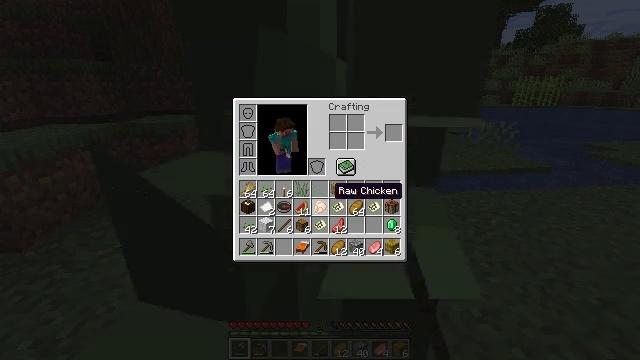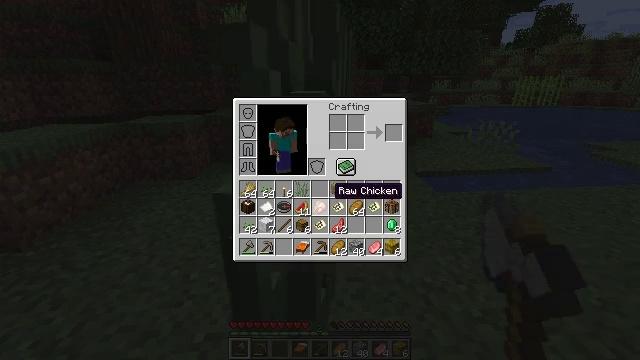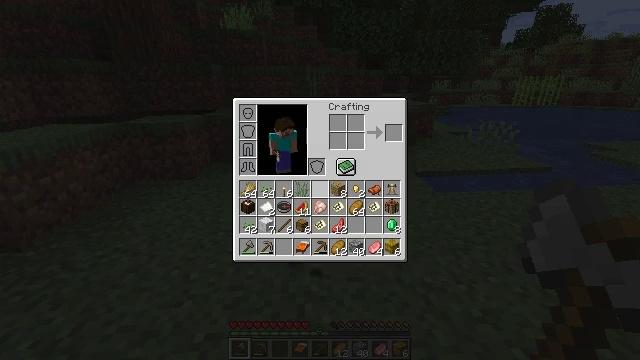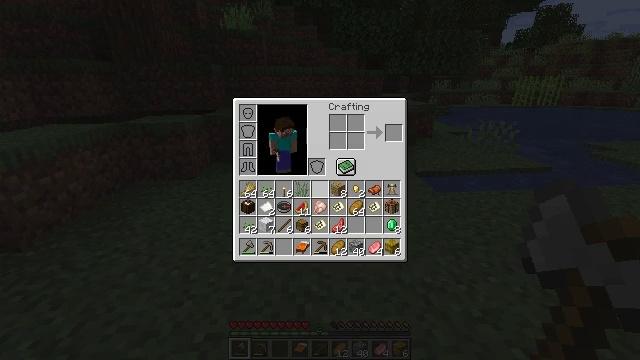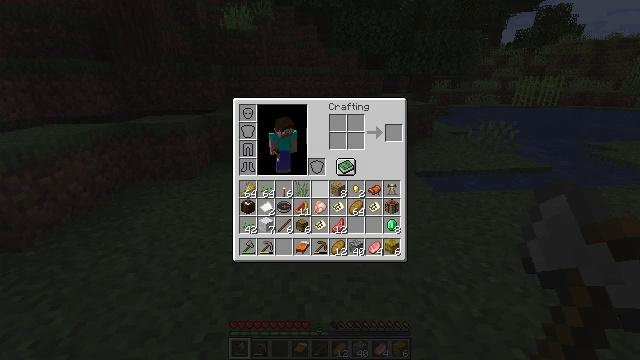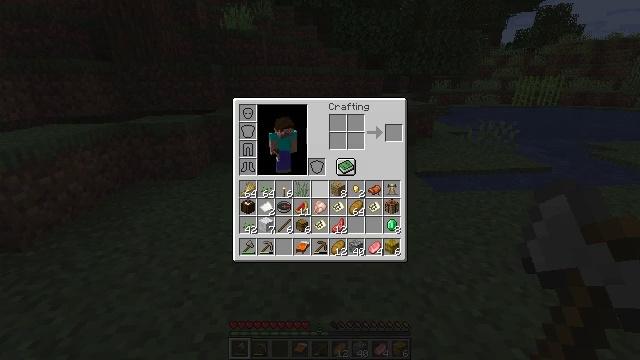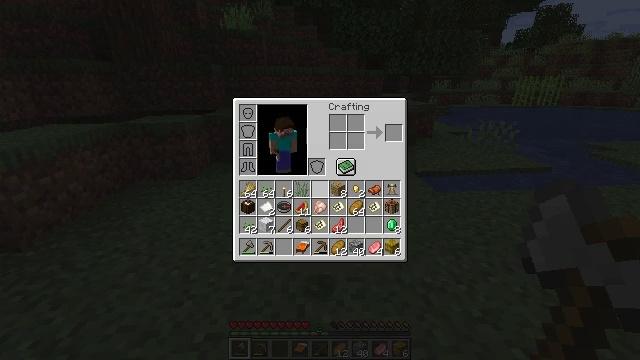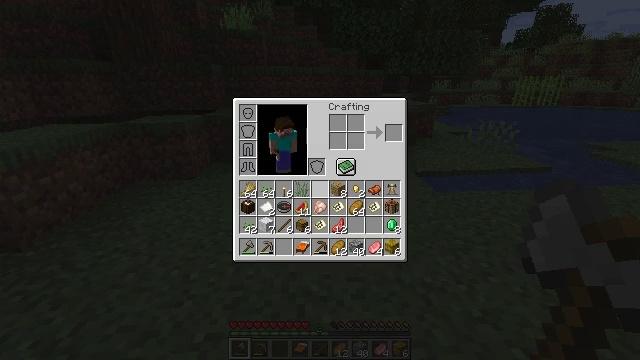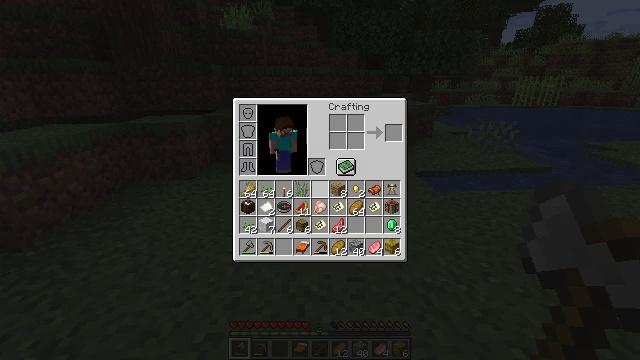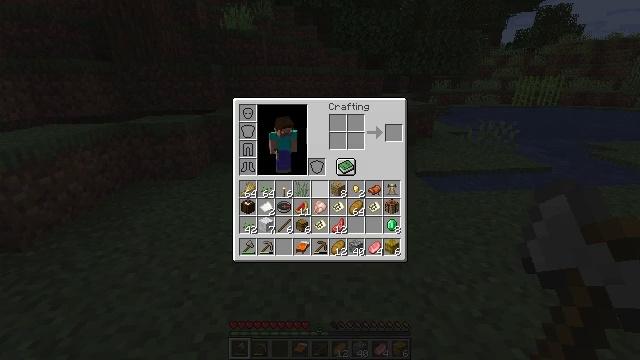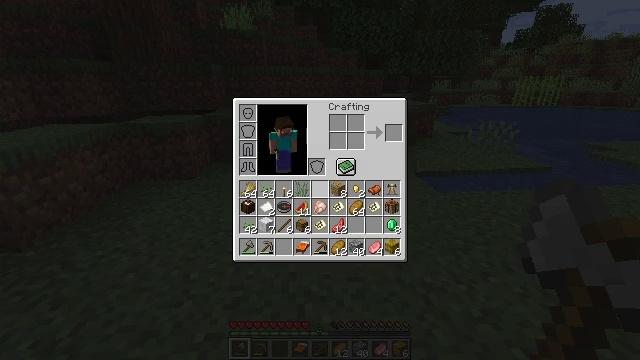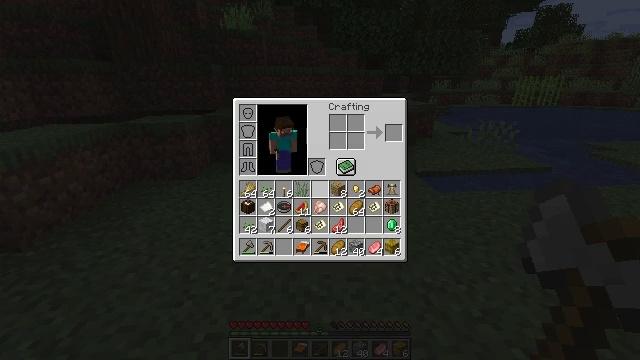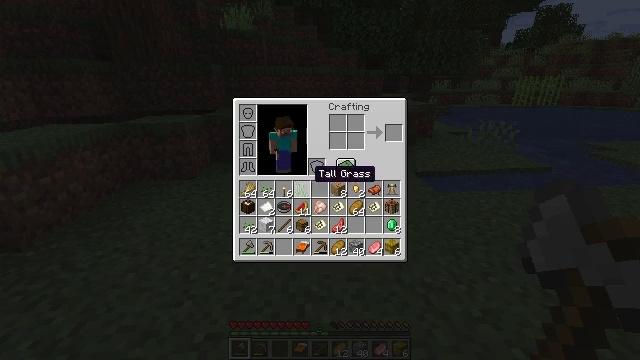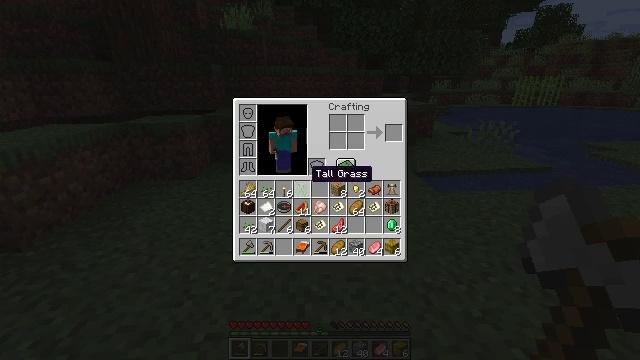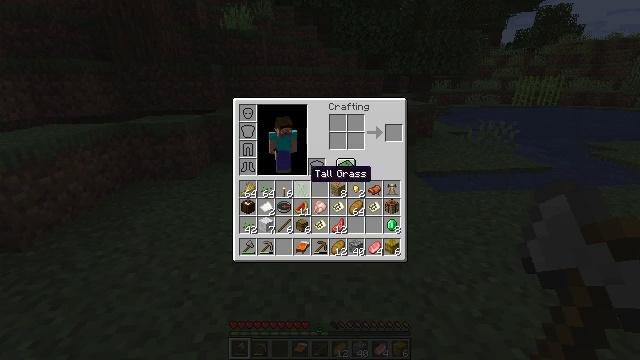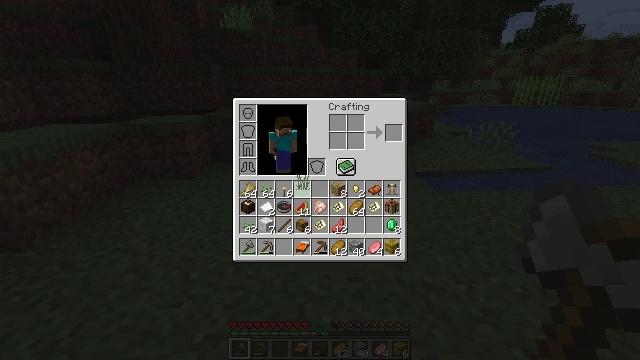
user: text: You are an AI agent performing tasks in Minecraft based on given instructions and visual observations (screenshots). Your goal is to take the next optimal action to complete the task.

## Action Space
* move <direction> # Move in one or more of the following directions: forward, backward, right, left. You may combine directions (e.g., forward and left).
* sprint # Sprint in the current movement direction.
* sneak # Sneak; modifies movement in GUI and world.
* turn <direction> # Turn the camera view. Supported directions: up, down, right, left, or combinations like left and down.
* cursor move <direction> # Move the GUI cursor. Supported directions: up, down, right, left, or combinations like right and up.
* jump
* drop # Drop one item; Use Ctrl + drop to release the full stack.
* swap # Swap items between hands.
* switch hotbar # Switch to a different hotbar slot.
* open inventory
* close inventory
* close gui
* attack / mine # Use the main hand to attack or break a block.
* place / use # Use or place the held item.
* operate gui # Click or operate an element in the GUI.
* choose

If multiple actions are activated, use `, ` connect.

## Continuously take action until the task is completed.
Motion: motion action
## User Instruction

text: Remove tall grass from the inventory.
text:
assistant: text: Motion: open gui
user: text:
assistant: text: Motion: no_op
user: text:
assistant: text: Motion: no_op
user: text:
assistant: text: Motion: no_op
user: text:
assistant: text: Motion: no_op
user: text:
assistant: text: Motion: no_op
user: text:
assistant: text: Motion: no_op
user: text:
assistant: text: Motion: no_op
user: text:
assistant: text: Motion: no_op
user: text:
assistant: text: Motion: no_op
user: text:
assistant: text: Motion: no_op
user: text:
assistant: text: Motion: no_op
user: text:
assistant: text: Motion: no_op
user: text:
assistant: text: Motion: no_op
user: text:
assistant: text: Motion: operate gui
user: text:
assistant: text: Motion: operate gui
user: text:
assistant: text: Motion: operate gui
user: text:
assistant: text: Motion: cursor move right and up
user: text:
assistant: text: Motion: cursor move right and up
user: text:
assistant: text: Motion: cursor move right
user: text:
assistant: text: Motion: cursor move right
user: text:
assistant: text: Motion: cursor move right
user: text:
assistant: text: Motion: operate gui
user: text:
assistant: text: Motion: operate gui
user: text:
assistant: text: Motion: operate gui
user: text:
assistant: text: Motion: no_op
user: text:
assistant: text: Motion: cursor move left and down
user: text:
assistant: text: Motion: cursor move left and down
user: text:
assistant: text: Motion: cursor move left and down
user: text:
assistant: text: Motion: cursor move left